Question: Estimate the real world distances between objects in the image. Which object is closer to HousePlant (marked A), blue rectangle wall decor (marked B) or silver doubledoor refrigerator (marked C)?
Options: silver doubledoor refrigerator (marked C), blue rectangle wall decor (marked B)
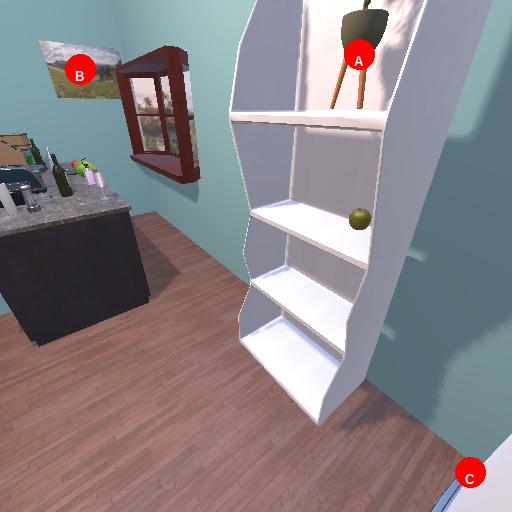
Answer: silver doubledoor refrigerator (marked C)